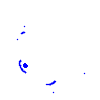
Particle: pion